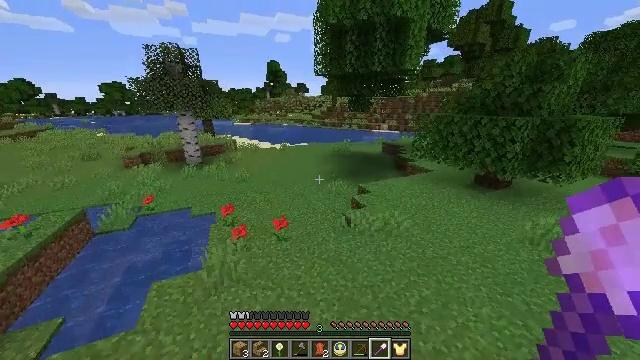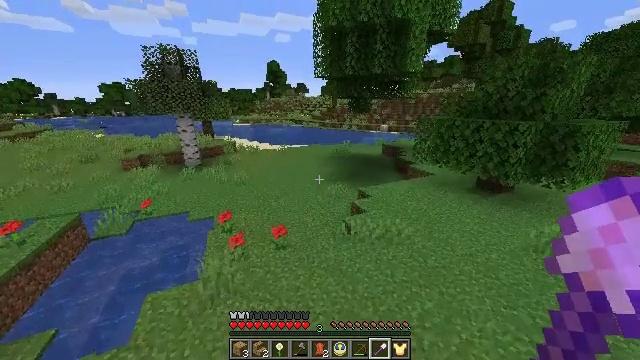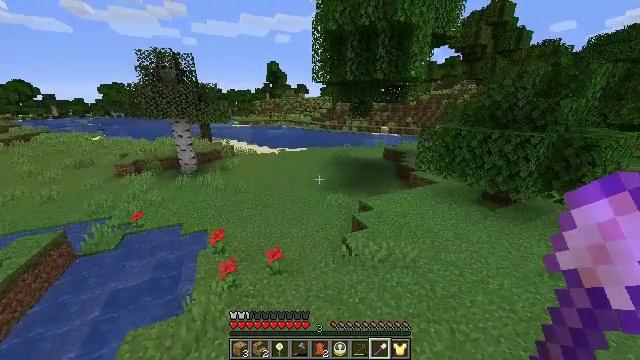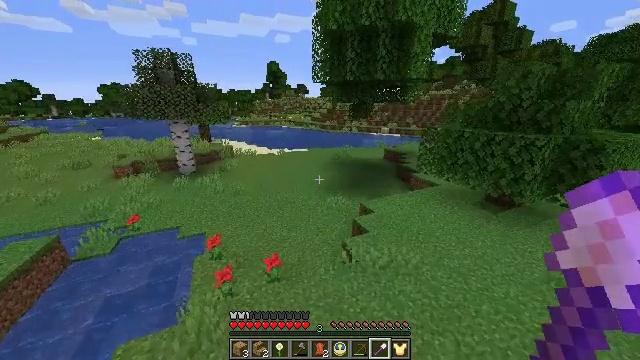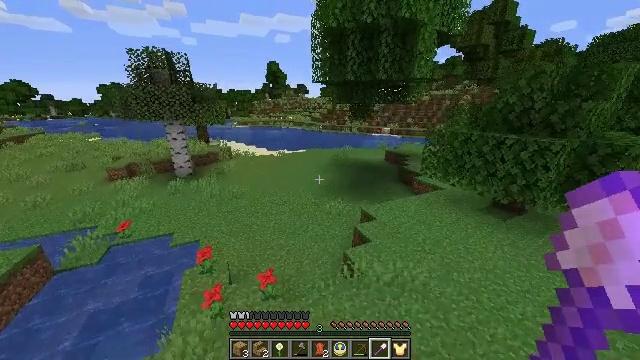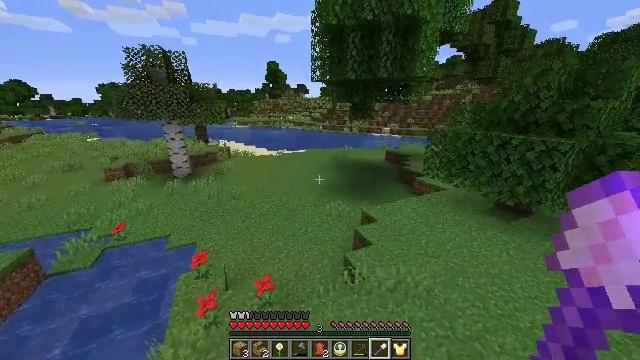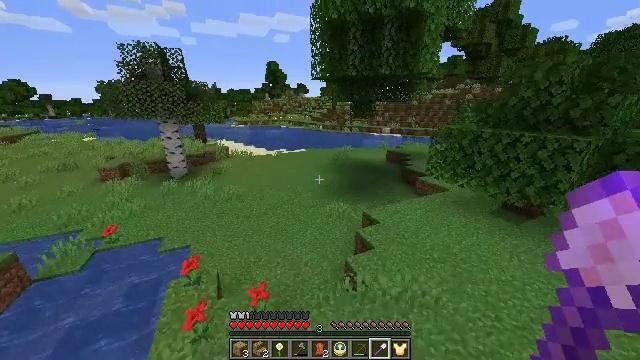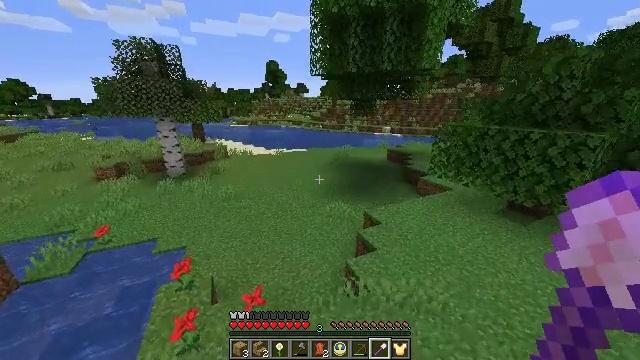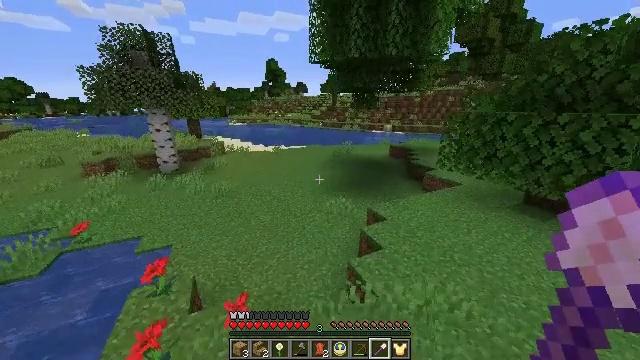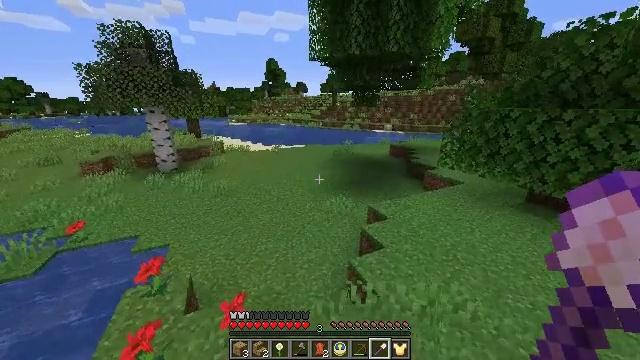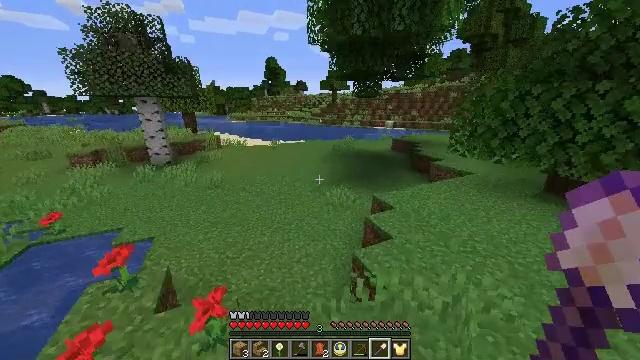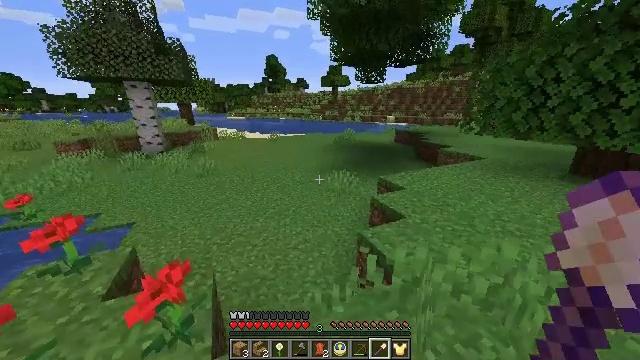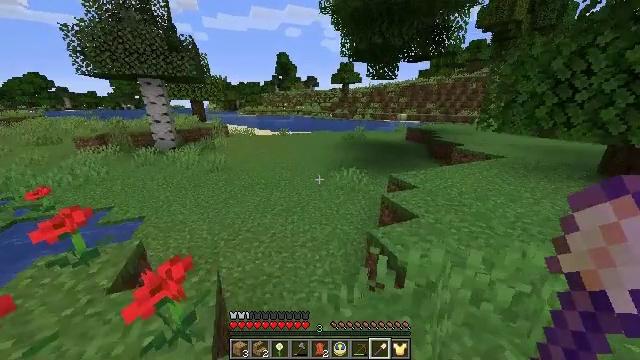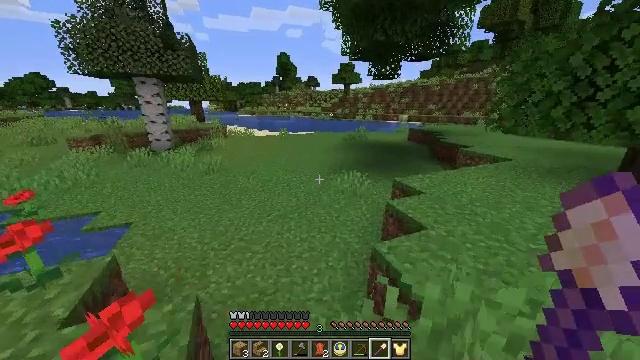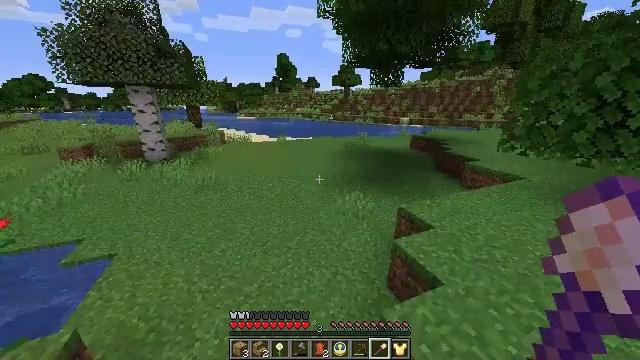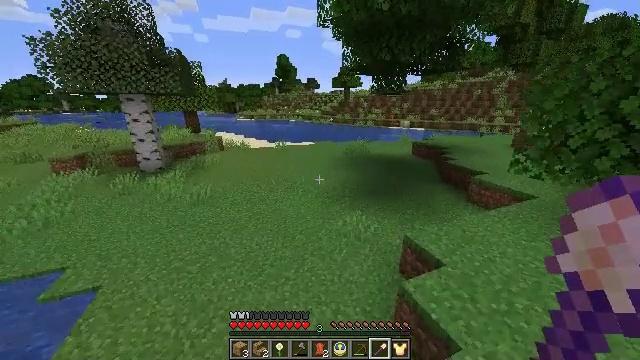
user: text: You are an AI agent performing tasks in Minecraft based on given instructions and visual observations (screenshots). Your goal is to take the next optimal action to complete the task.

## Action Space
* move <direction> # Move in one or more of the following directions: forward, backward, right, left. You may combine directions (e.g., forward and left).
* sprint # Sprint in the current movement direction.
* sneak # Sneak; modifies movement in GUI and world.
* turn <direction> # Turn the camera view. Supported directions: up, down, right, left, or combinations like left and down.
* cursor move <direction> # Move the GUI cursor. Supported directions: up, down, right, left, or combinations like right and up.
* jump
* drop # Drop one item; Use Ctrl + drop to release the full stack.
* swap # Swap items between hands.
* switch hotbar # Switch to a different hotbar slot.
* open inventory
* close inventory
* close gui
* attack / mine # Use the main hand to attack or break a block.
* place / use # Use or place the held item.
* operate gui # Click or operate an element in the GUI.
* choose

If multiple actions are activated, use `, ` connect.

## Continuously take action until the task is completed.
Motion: motion action
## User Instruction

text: Mine sand by the water.
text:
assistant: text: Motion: move forward, jump
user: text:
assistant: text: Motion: move forward, jump
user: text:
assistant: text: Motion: move forward, jump
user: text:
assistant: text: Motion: move forward, jump
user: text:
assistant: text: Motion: move forward, jump
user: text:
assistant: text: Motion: move forward, jump
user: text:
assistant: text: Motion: move forward, jump
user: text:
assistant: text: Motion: move forward, jump
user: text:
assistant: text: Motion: move forward, jump
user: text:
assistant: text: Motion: move forward, jump
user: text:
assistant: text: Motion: move forward, jump
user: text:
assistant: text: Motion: move forward, turn left, jump
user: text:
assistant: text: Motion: move forward, jump
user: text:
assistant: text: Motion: move forward, jump
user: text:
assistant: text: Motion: move forward, jump
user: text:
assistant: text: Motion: move forward, jump
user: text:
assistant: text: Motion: move forward, jump
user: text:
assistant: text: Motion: move forward, jump
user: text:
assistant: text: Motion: move forward, jump
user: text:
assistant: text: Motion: move forward, jump
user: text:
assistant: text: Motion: move forward, jump
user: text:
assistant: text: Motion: move forward, jump
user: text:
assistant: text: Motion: move forward, jump
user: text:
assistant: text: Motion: move forward, jump
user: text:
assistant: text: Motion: move forward, turn left, jump
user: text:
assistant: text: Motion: move forward, turn left, jump
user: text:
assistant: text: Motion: move forward, jump
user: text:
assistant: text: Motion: move forward, jump
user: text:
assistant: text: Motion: move forward, jump
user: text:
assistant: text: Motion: move forward, jump